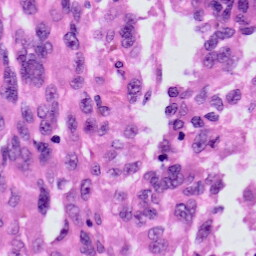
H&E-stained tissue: Skin